Field crop: maize
Growth stage: 2
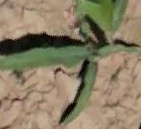
Species: maize